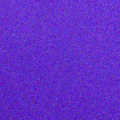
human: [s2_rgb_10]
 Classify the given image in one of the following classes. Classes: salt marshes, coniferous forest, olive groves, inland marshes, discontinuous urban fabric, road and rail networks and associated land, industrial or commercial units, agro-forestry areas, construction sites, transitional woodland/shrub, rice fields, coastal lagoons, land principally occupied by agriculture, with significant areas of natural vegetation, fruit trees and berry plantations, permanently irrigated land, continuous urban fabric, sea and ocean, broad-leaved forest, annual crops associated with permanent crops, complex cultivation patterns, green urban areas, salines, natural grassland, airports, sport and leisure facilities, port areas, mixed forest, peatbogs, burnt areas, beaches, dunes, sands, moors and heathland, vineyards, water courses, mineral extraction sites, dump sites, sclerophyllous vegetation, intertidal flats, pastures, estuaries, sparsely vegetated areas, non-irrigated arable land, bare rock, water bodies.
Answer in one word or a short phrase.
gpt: water bodies